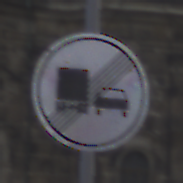
Verkehrszeichen: EndeUeberholverbotKraftfahrzeuge
Umgebung: Outdoor, Urban
Tageszeit: MorningAfternoon
Wetter: PartlyCloudy
Licht: Natural
Jahreszeit: NotSpecified
Kontrast: LowContrast